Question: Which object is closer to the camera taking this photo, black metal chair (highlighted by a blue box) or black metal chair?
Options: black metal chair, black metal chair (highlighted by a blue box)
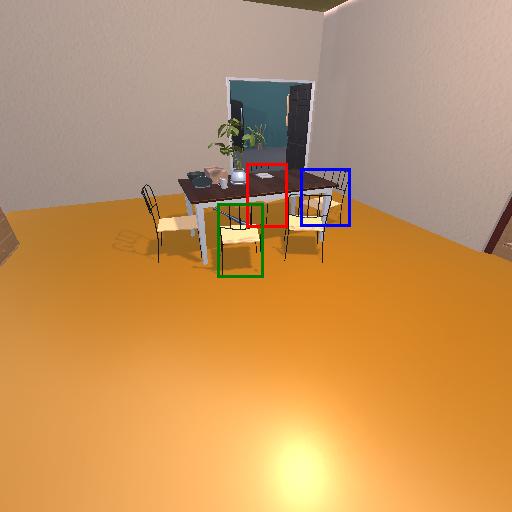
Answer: black metal chair